Question: How to open the call history programmatically?

Sort of:
'''
call://history
'''
?
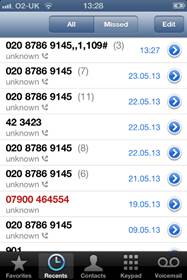
Answer: You do this because there is no available API for doing so and no custom URL ever for opening it directly into that app.
So it is possible sorry.
I'd also say if you even found a way to do this it would be rejected under:
> Apps that use non-public APIs will be rejected
because you'd have to use a non-public API to do this.